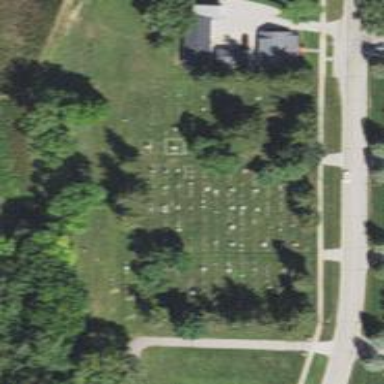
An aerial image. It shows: Grave yard.